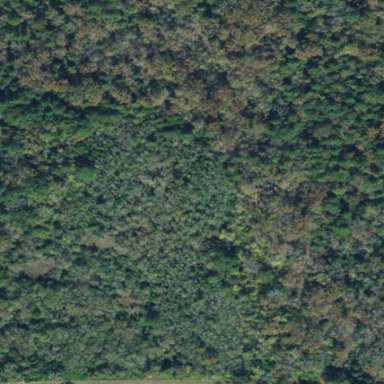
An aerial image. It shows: Deciduous broadleaved woodland.